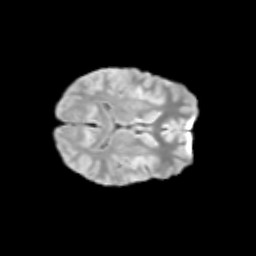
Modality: T2w
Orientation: axial
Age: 13
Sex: female
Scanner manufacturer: siemens
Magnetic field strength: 3 T
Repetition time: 3.8 s
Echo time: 0.07 s